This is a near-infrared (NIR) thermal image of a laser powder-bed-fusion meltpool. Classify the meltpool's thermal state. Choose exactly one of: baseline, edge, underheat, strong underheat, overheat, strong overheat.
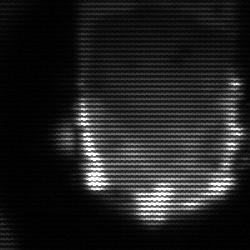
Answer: baseline